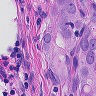
Metastatic tissue present: yes